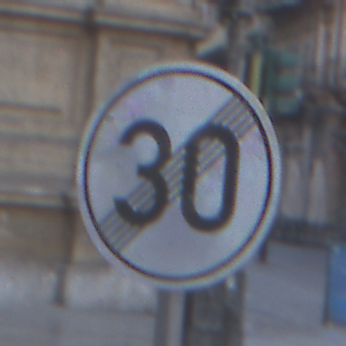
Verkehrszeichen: EndeGeschwindigkeit30
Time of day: SunriseSunset
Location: Outdoor (Urban)
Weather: PartlyCloudy
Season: NotSpecified
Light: Natural